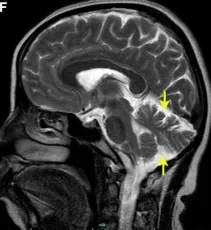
Brain magnetic resonance imaging (MRI) findings. His mother. Shows manifest cerebellar atrophy (yellow arrow).
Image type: radiology (mri)